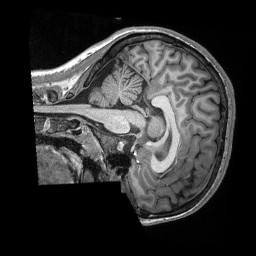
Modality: T1w
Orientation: sagittal
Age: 21
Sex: female
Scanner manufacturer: siemens
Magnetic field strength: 3 T
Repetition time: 2.3 s
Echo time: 0.00308 s